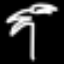
Label: palm tree